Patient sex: M
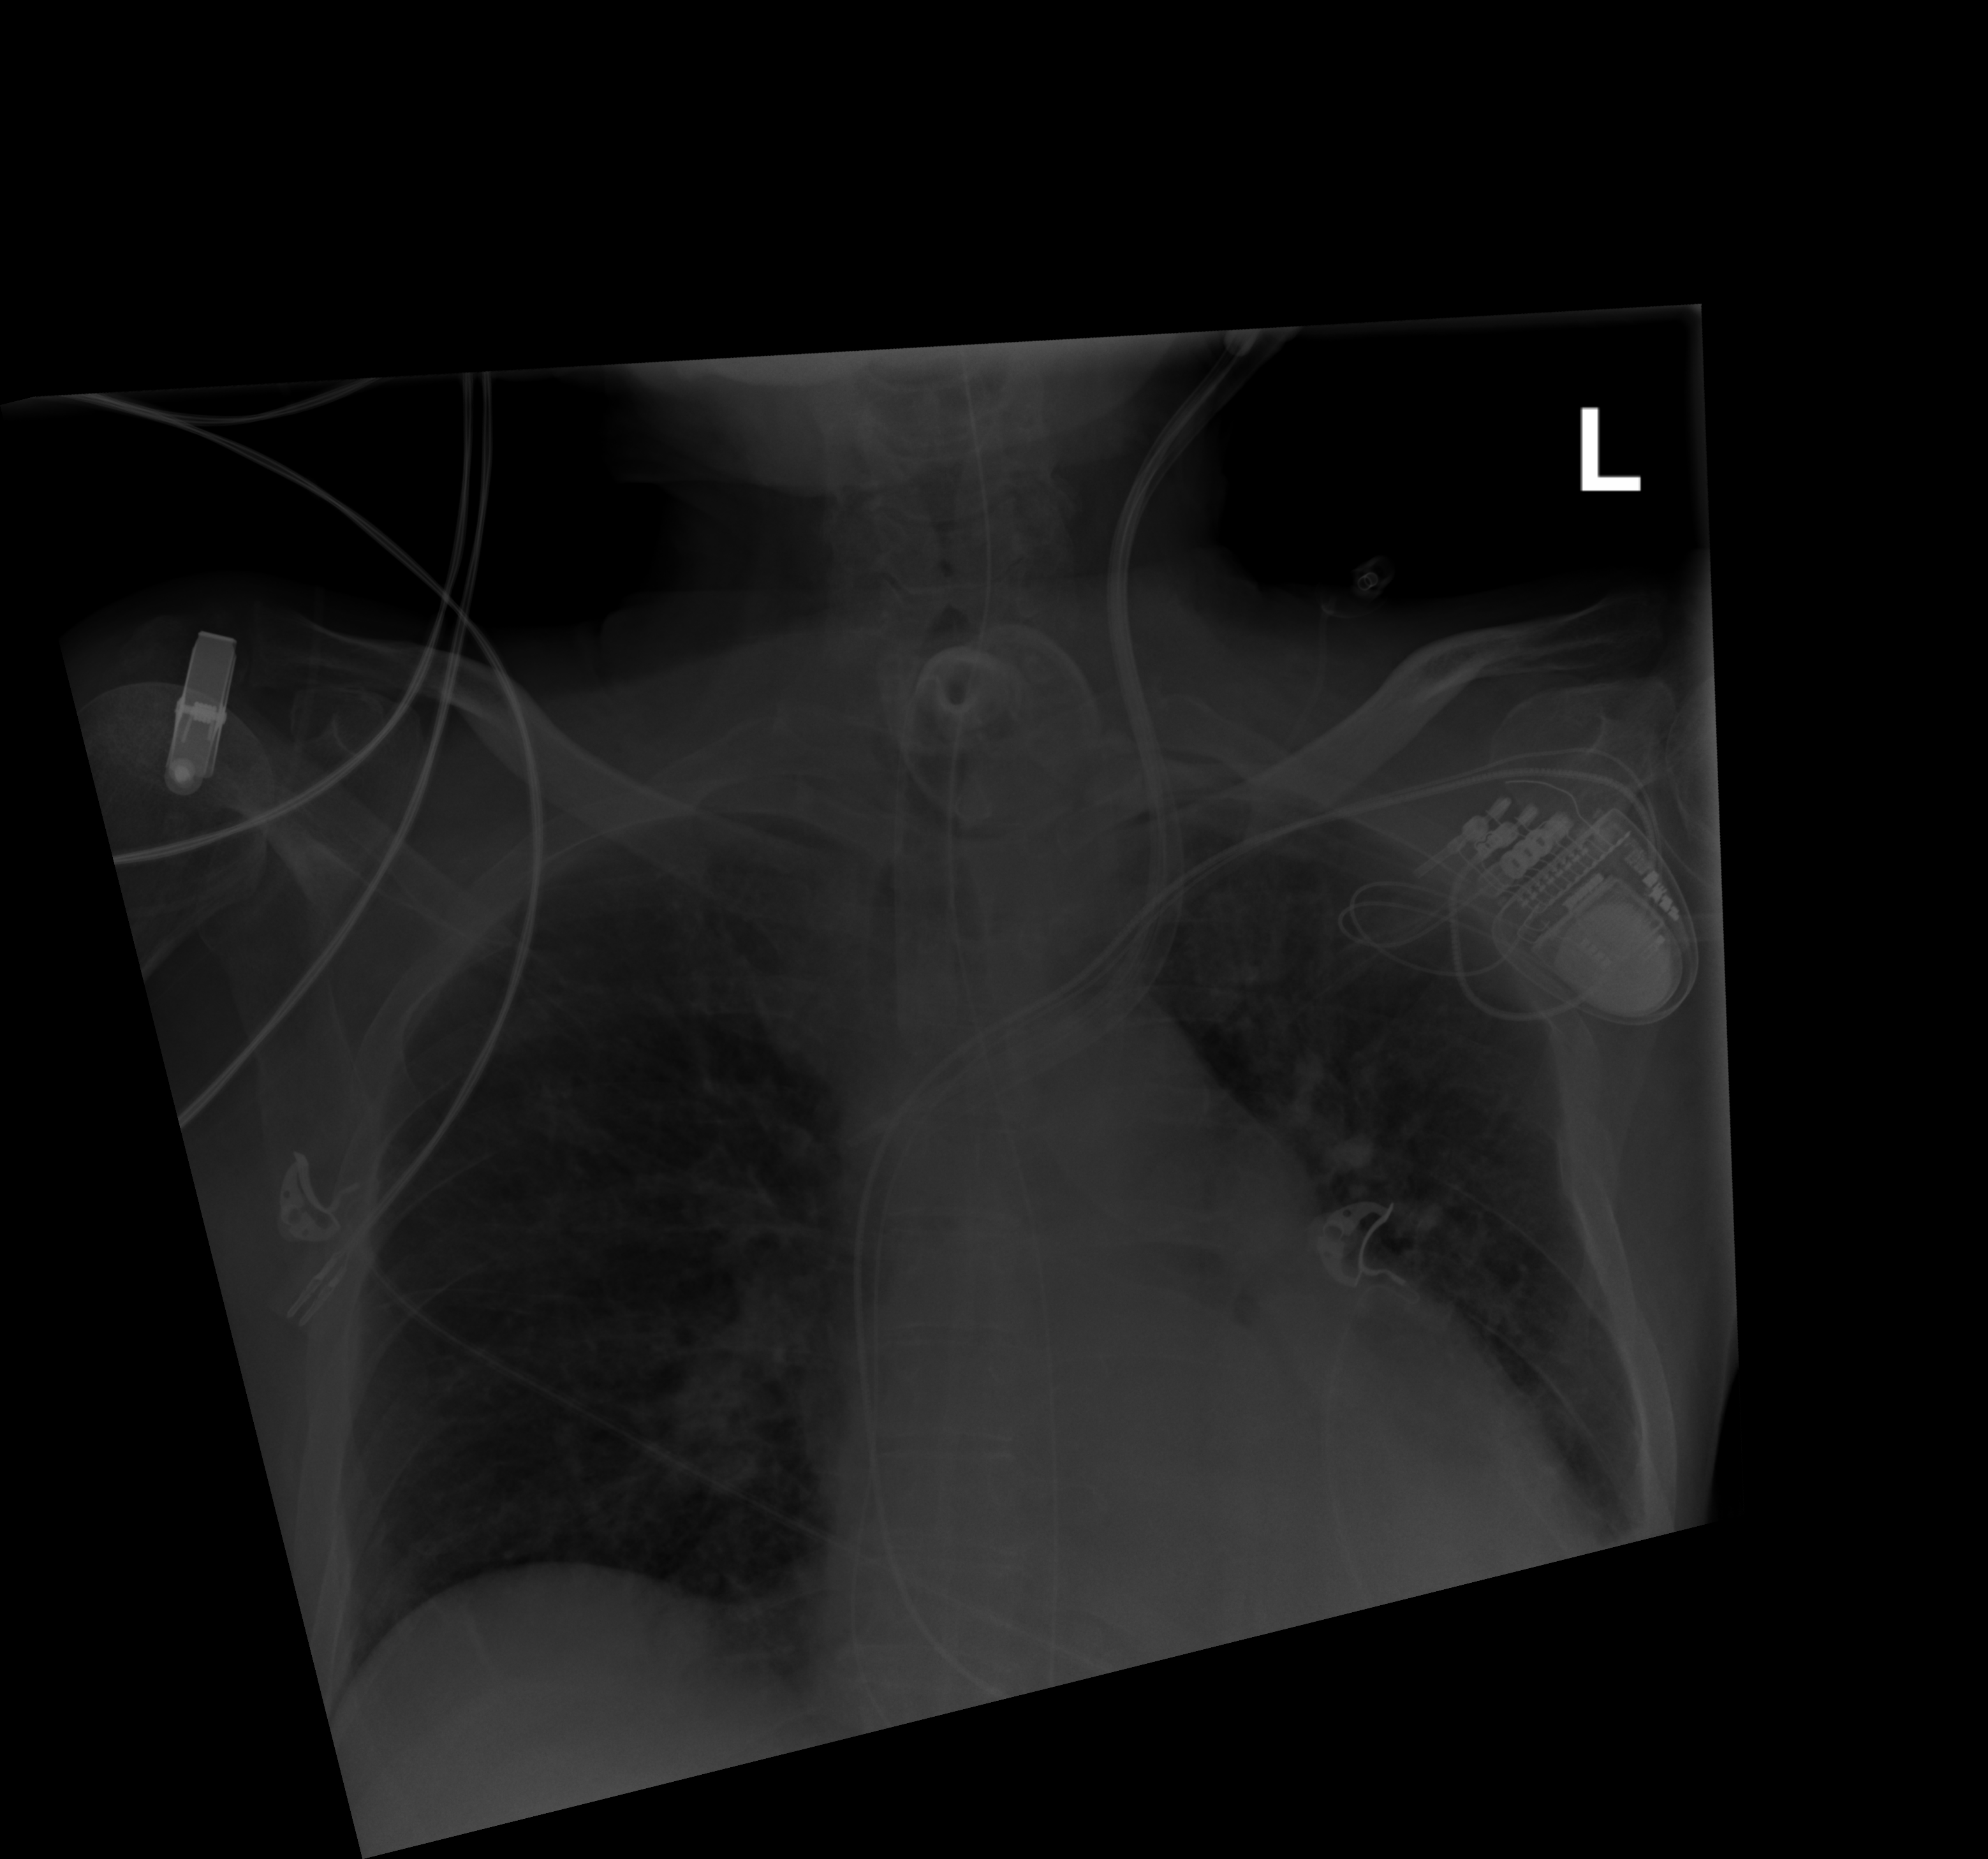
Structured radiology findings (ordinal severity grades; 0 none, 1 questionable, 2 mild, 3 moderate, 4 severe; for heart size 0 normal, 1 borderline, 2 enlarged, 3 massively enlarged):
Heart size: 2
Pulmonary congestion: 2
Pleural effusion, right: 0
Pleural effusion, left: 2
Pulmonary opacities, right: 2
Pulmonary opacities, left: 2
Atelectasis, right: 0
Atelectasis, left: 2